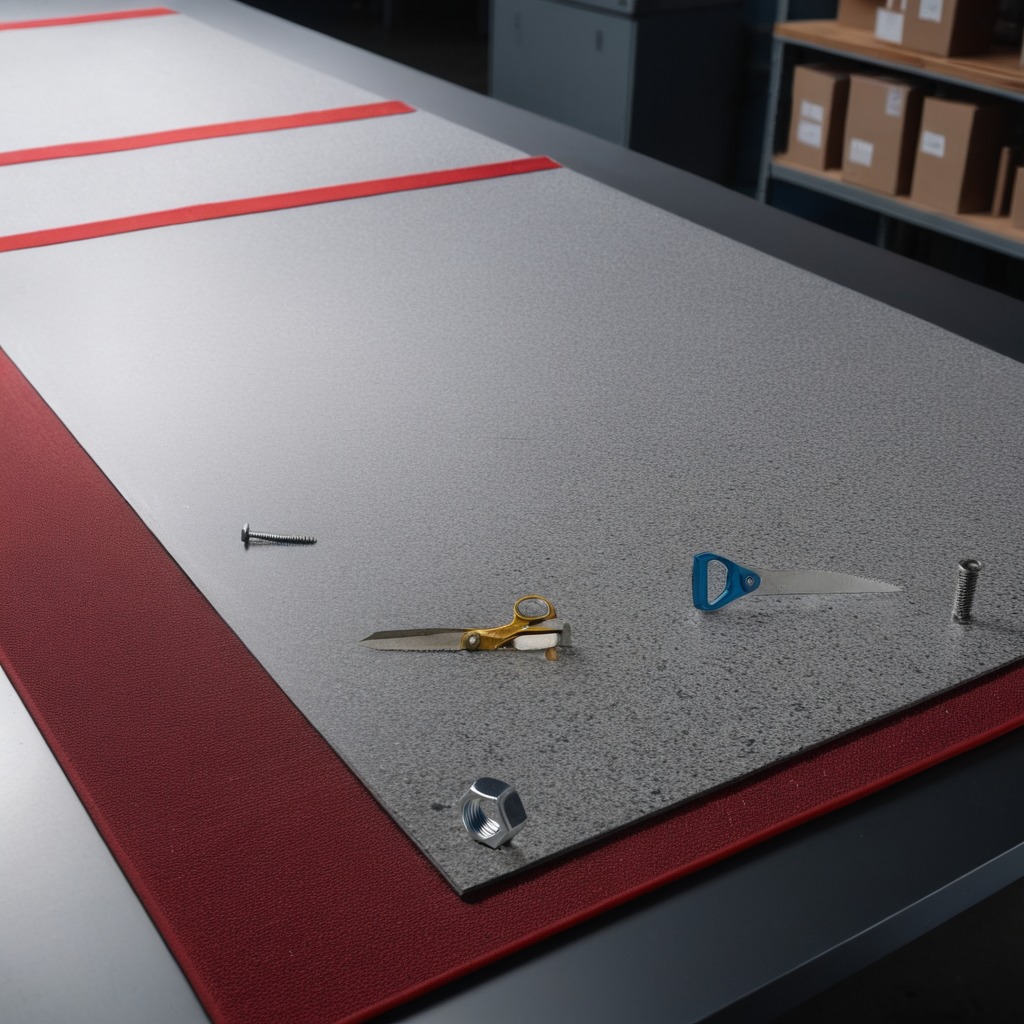
A metal machine screw, a coiled metal spring, a handheld metal saw, a metal nut, and a pair of scissors are lying on a clean granite tabletop covered with a red rubber mat inside a workshop under bright overhead lighting crisp shadows high clarity worn but beneath the mat.